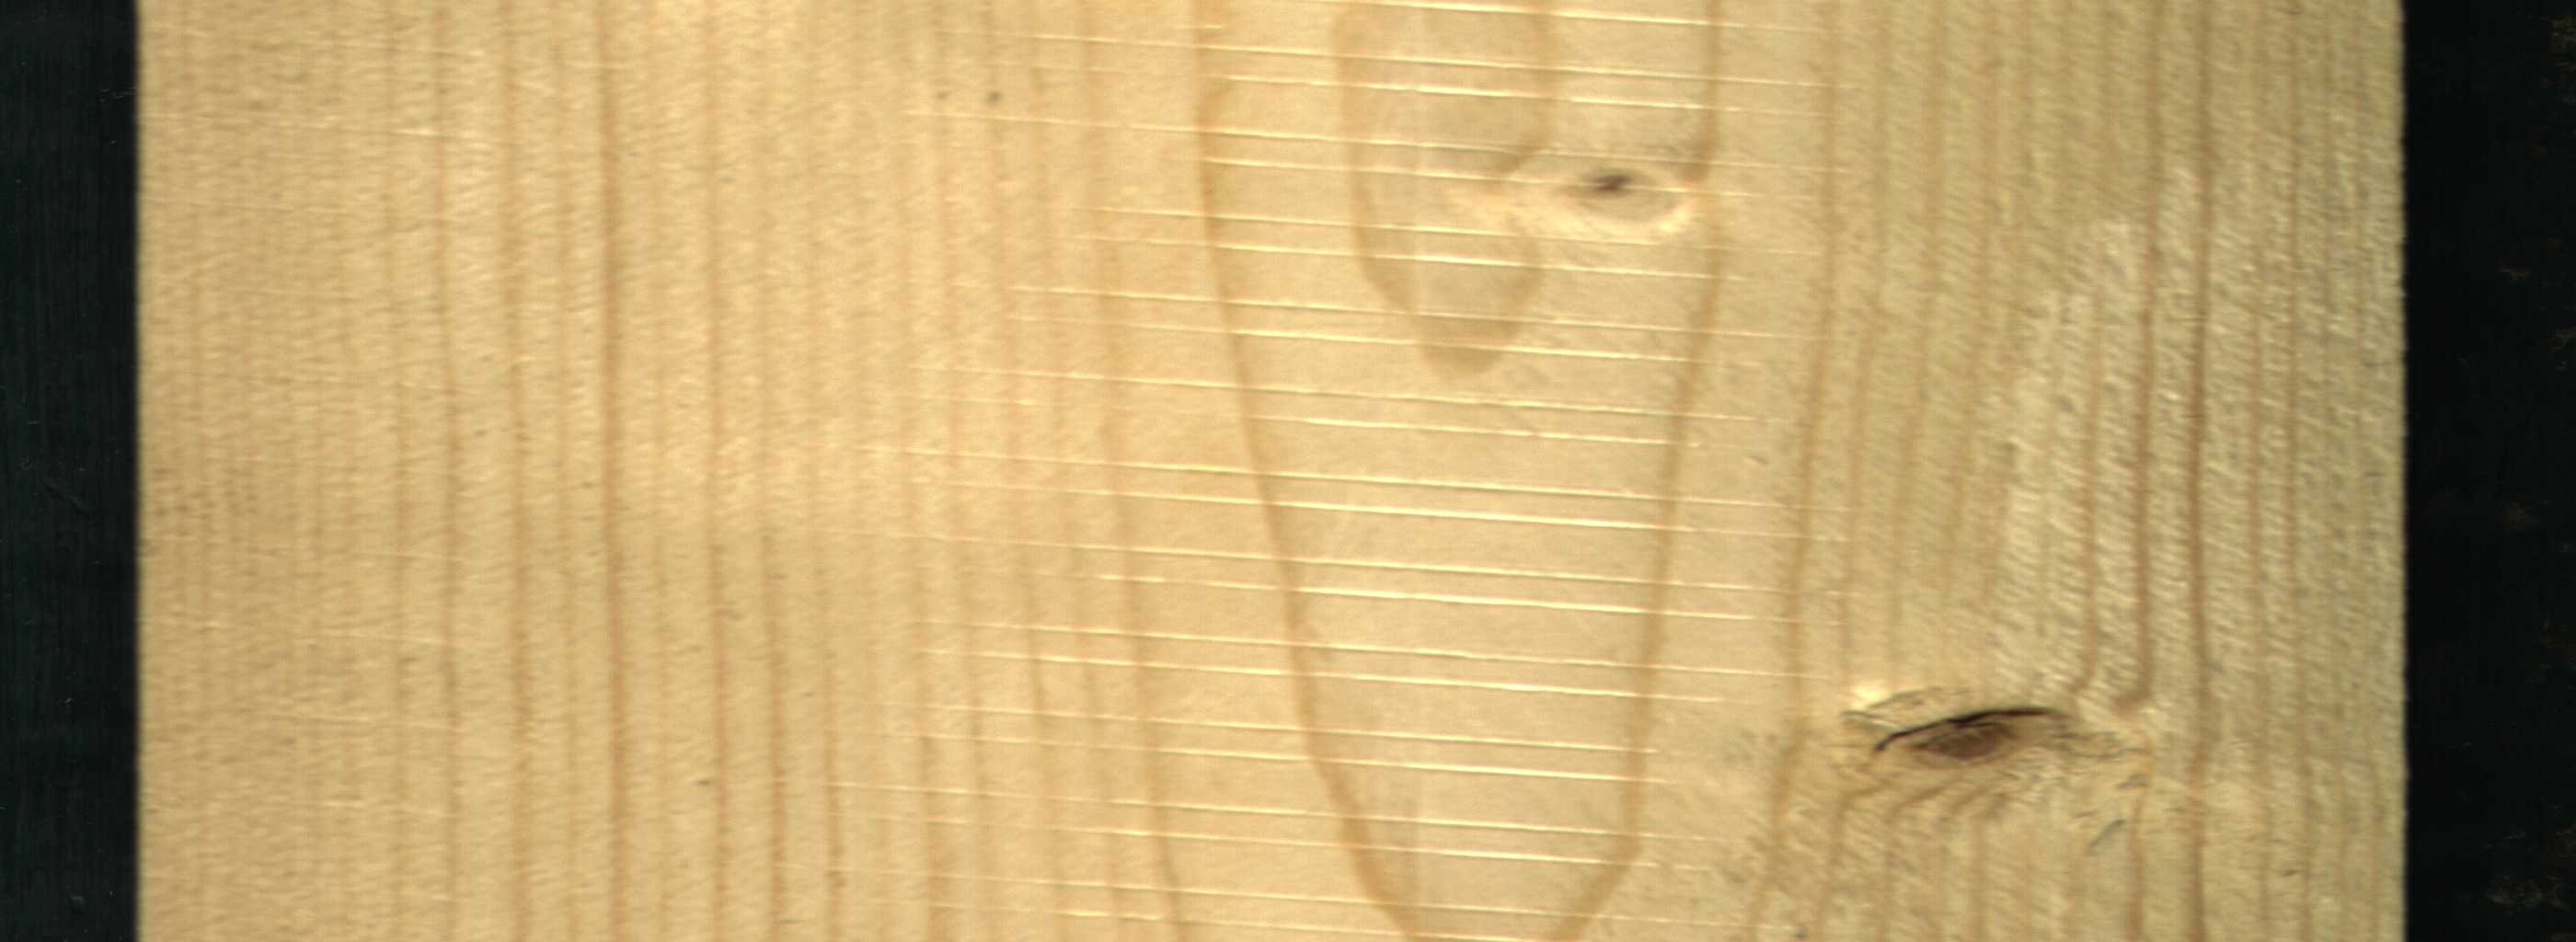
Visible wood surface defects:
Dead_Knot
Live_Knot